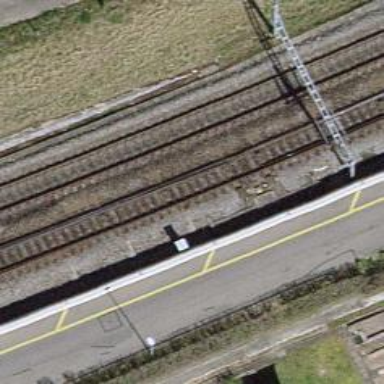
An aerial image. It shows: Railway switch.